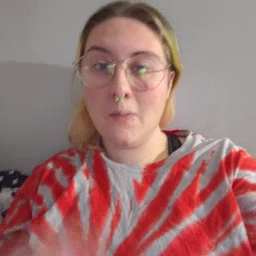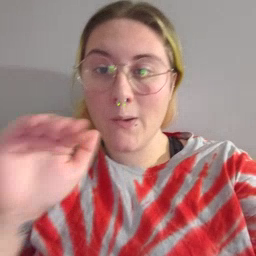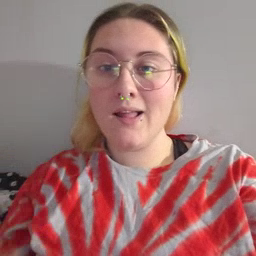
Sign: pool